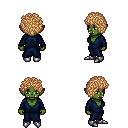
a pixel art fantasy rpg character, female body template, orc, green skin, blue robe, red pants, light blonde curly afro hairstyle, metal boots, four views (front, back, left, right), 2x2 character sprite sheet, small pixel art, hard edges, no anti-aliasing